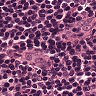
Metastatic tissue present: no